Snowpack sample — Buffalo Mountain, Silverthorne, Colorado, USA (2/22/26, 2:02 PM MST)
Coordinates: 39.622, -106.113
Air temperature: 33 °F
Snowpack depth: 63 cm
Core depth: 40 cm
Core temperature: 26.6 °F
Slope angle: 11°, slope face: 116°
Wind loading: low
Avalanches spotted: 0
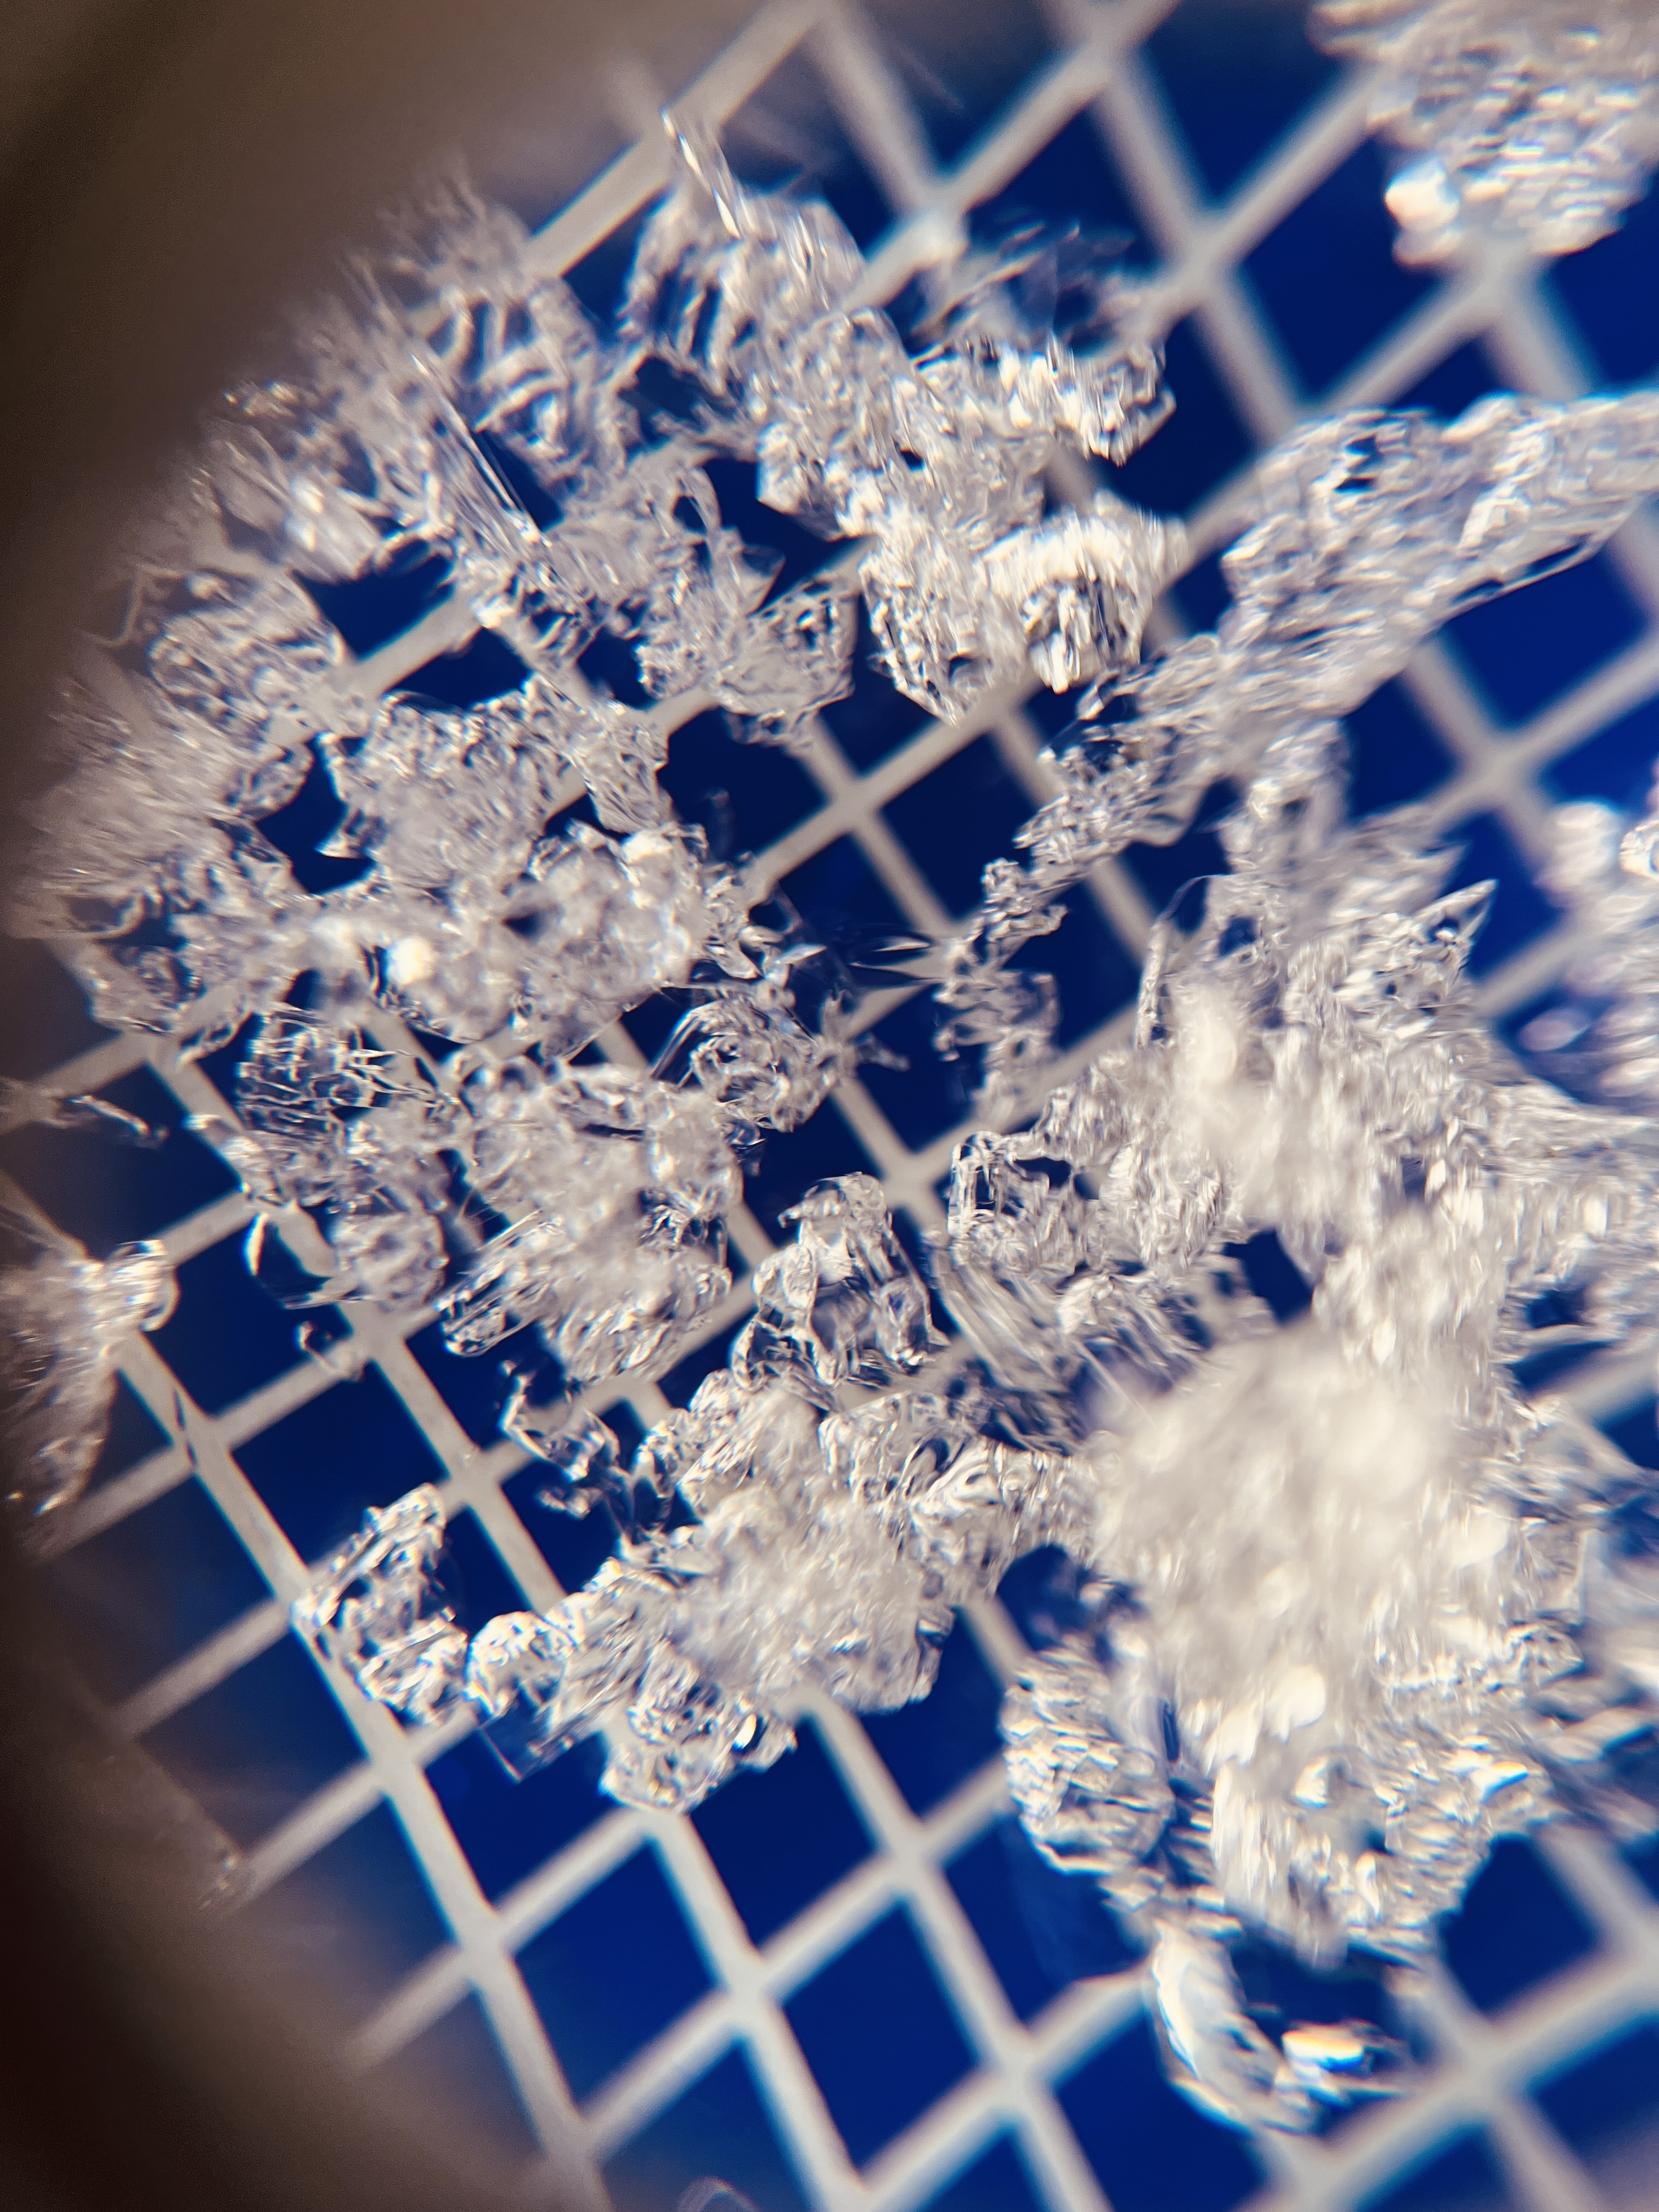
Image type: magnified_profile
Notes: In a firebreak similar to site 1, minimal wind loading with no spotted avalanches (not many faces in view though)